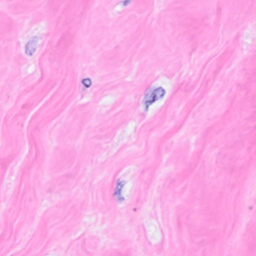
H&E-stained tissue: Breast